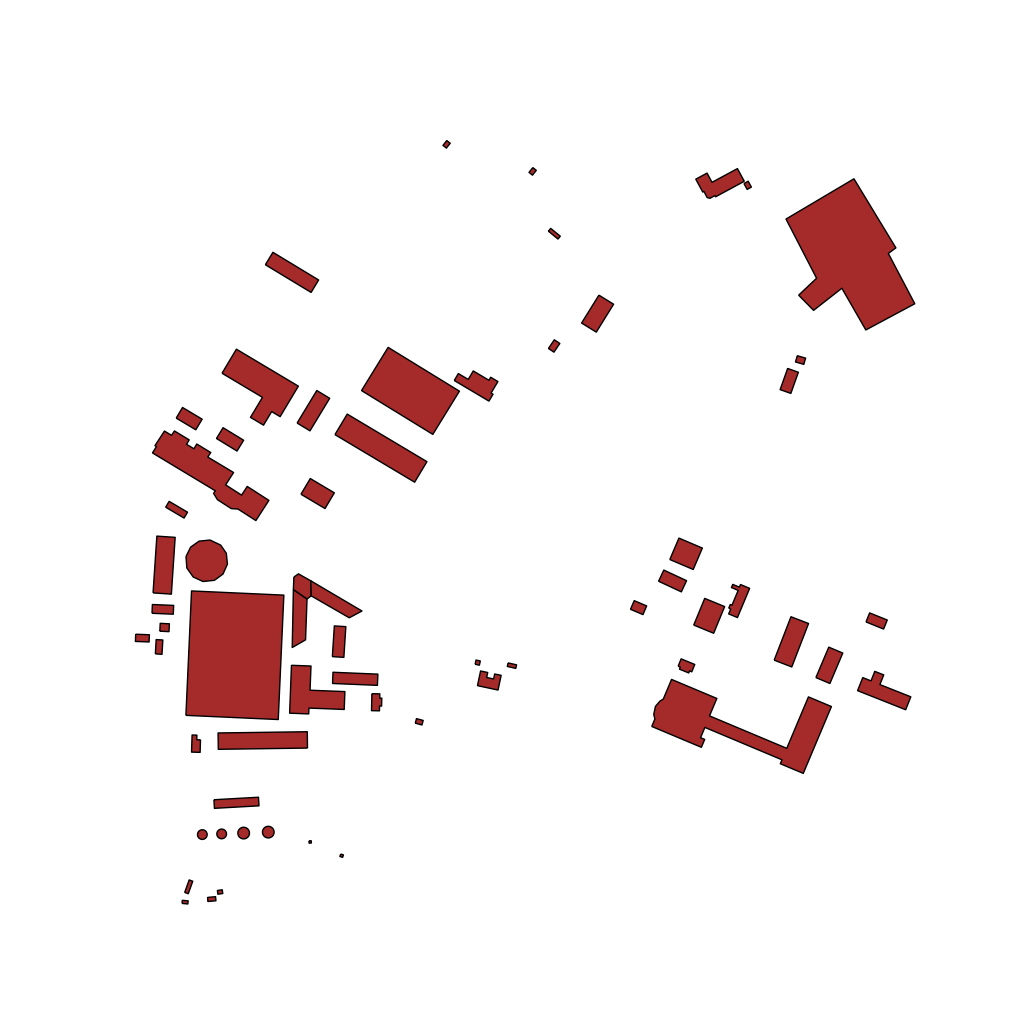
Tags: overhead vector_map, industrial, recreation, residential, special, high_rise, individual_rise, low_rise, medium_rise, density_1, Facility, 1.0 km²